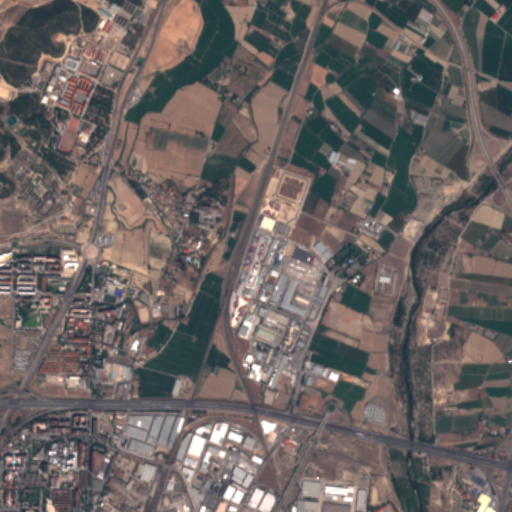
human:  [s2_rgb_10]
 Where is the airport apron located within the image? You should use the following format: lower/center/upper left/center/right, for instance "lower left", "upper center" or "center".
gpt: The airport apron is located in the center right of the image.
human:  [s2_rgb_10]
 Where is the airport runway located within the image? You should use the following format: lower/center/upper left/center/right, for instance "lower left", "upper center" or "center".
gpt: The airport runway is located in the center right of the image.
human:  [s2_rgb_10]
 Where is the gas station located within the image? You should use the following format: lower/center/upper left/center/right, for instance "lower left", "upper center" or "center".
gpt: The gas station is located in the upper left of the image.
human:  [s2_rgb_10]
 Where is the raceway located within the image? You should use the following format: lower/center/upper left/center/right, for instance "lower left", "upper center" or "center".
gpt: The raceway is located in the lower right of the image.
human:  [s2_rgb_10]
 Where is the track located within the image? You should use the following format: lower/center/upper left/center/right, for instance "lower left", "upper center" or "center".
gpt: The track is located in the lower left of the image.
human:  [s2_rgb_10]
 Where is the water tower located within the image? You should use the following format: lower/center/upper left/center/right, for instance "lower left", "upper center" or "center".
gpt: The water tower is located in the lower right of the image.
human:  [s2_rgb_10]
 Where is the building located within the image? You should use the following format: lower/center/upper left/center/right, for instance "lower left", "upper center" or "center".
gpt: There is no building in the image.